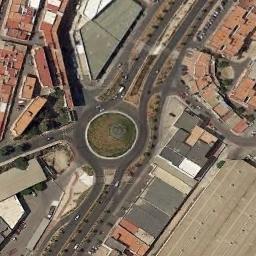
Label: roundabout